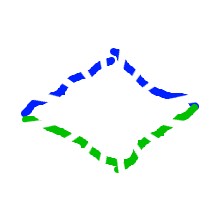
Shape: rhombus